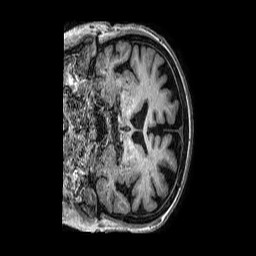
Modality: T1w
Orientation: coronal
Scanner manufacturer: philips
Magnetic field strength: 3 T
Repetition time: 0.006591 s
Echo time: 0.002958 s